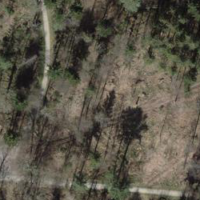
EUNIS habitat code: 44
Species observed at this site:
Stictoleptura rubra